Question: I have a repeater trying to get multiple data to display.
which includes a few textboxes which will show the current setting.
take note that this acts like a 'edit info' page for multiple images at once.
i also have problem displaying the images from the database.
To make it simple :
my .cs code:
'''
DataTable ChildImageDT = myImagesBAL.GetChildImageDT(userID, childID, display);
var userList = new List<Images>();
foreach (DataRow row in ChildImageDT.Rows)
{
var child = new Images()
{
DateTaken = DateTime.Parse(row["image_taken_dt"].ToString()),
PlaceTaken = row["image_taken_loc"].ToString(),
DetailedInfo = row["image_info"].ToString()
};
userList.Add(child);
}
Repeater1.DataSource = userList;
Repeater1.DataBind();
'''
my .aspx code
'''
<asp:Repeater ID="Repeater1" runat="server">
<ItemTemplate>
<table class="content_background">
<tr>
<td width= "10%">Date Taken:</td>
<td><asp:TextBox ID="txtName" Text="<%#Eval("DateTaken")%>" Visible="true" runat="server" Height="100px" Width="100px"></asp:TextBox></td>
</tr>
<tr>
<td width= "10%" bgcolor=aqua>Place Taken:</td>
<td bgcolor=blue ><asp:TextBox ID="txtPassword" Text="<%#Eval("PlaceTaken")%>" Visible=true runat="server" BackColor="White" Font-Size="Large" ForeColor="Fuchsia" Height=50px ></asp:TextBox></td>
</tr>
<tr>
<td width= "10%">Detailed Info:</td>
<td><asp:TextBox ID="TextBox1" Text="<%#Eval("DetailedInfo")%>" Visible=true runat="server" ></asp:TextBox></td>
</tr>
</table>
</ItemTemplate>
'''
my output as shown:
note: that the output is in the "text: " but the whole text box doesnt appear.

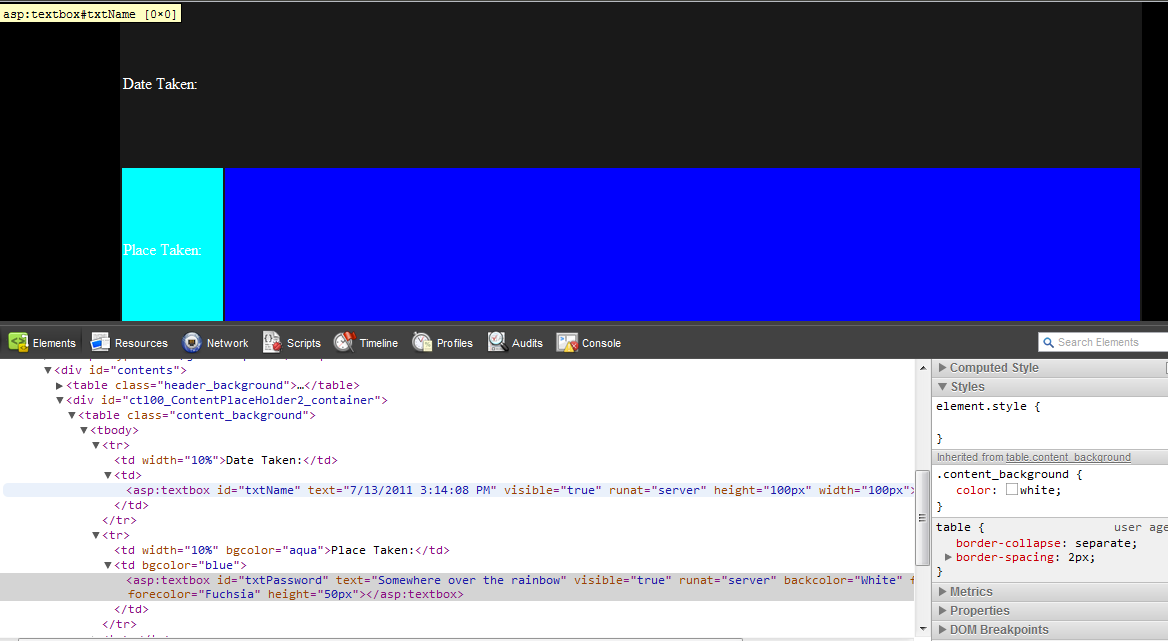
Answer: You might be getting a "The server tag is not well formed." error.
Just change your Eval code to single quotes instead of a double quote e.g.
'''
Text="<%# Eval("DateTaken") %>" // It's understood as string text
'''
to
'''
Text='<%# Eval("DateTaken") %>' // now understood as server side code.
'''